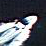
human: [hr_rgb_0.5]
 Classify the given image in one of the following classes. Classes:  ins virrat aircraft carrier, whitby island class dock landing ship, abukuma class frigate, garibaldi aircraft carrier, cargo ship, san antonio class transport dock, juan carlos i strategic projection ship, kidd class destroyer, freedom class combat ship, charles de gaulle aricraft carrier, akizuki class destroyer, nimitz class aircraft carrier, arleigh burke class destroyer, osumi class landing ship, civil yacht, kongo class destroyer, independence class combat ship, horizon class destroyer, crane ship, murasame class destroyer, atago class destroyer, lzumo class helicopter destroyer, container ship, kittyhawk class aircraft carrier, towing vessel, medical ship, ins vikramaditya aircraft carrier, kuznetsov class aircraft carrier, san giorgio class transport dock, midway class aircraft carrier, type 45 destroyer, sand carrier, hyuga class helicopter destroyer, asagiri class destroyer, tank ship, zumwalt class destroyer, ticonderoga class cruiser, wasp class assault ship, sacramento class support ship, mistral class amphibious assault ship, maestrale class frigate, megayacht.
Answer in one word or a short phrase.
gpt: Civil yacht